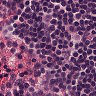
Metastatic tissue present: no